Question: when i running Terminal-VIM in fullscreen-mode with a Colorscheme there are still a small border from the standard terminal background color.You can see right and down.
Is there a easy way to fix this that there are always the background color from the scheme i use? Or a easy way with the vimrc ?

best regards
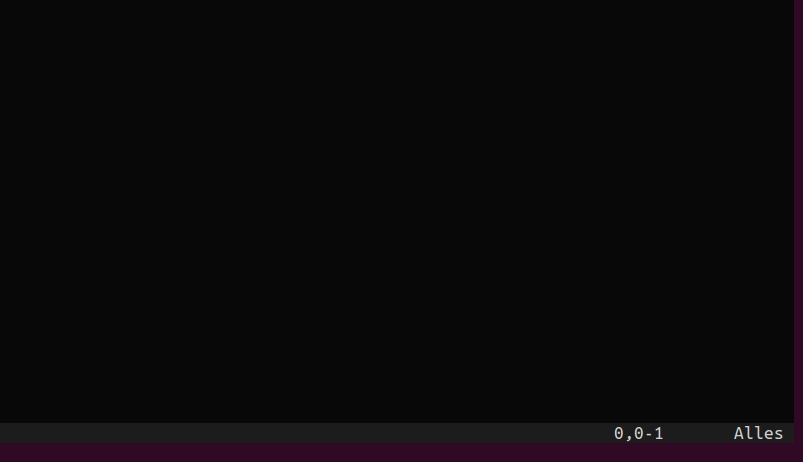
Answer: The only fix is to have your terminal and vim's background use the same color. Or make vim not have a background color.
Some terminals like urxvt allow you to define the width of that gutter, maybe your terminal does too.